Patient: sex F, age 38
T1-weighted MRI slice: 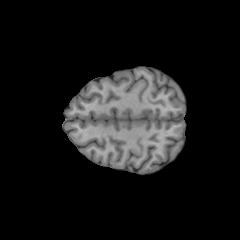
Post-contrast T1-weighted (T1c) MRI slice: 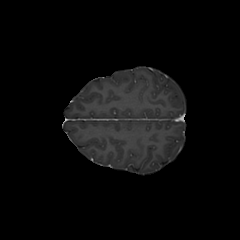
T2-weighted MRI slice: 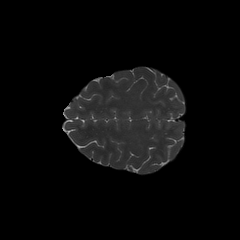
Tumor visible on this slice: no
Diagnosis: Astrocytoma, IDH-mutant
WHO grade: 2